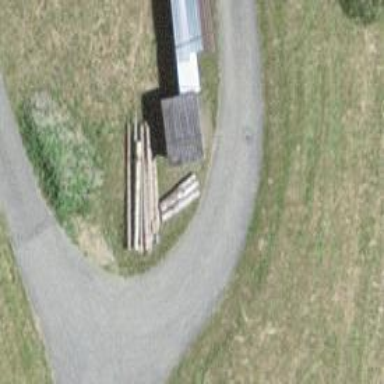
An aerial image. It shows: Paved track road.